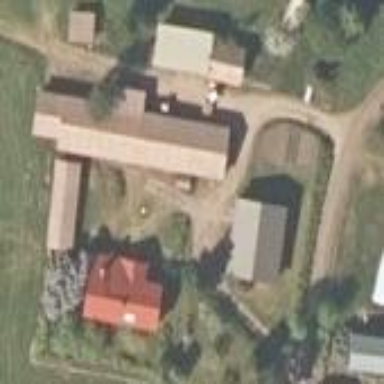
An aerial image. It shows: Farmyard area.